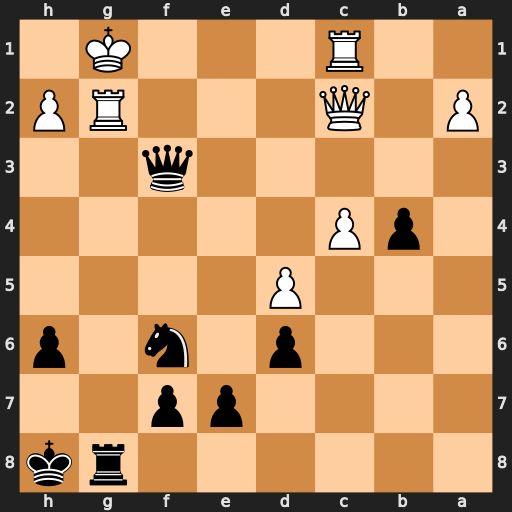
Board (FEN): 6rk/4pp2/3p1n1p/3P4/1pP5/5q2/P1Q3RP/2R3K1
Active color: b
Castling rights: -
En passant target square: -
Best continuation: Rxg2+ Qxg2 Qe3+